Question: I have one one Grid which contain 4 column and somewhere column contain TextField and somewhere ComboBox, I achieved this by calling renderer for particular ColumnConfig.
Each row is haveing one button with name "Save".
User can even make the changes to the content of textField and I want that textField content now, how to get it.
I am not able to get the textfield itself.
When I try to get the textfield using store.getAt(0), at that time it gives me the content of TextField which was initially and not one which user modified now.
Server Code
'''
List<AccountResult> results = new ArrayList<AccountResult>();
for (int i = 0; i < listAccounts.size(); i++) {
Account account = listAccounts.get(i);
AccountResult accountResult=new AccountResult();
accountResult.setActionId(account.getId());
accountResult.setAccountName(account.getAccountName());
accountResult.setEmailId(account.getAccountEmail());
accountResult.setMobileNo(account.getAccountcontactNum());
accountResult.setAccountDescription(account.getAccountDesc());
results.add(accountResult);
}
'''
Client code
'''
ListStore<AccountResult> store = new ListStore<AccountResult>();
store.add(response.getAccountDetails());
List<ColumnConfig> configs = new ArrayList<ColumnConfig>();
ColumnConfig accountNameColumn = new ColumnConfig();
accountNameColumn.setId(AccountResult.ACCOUNT_NAME);
accountNameColumn.setHeader(Constants.VA_ACCOUNT_NAME);
accountNameColumn.setWidth(110);
accountNameColumn.setRenderer(getTextAndViewRenderer());
configs.add(accountNameColumn);
'''
In getTextAndViewRenderer() function
'''
accountNameTextField = getTextField(null, data, 80, Constants.VA_ACCOUNT_NAME_ID+rowIndex, Constants.VA_ACCOUNT_NAME_ID, false, false);
hp.add(accountNameTextField);
'''
In My handleEvent for Button what should I write to get the TextField or content of it
'''
private Listener<ButtonEvent> getActionListener(final Action action, final AccountResult result, final ListStore<AccountResult> store, final Grid<AccountResult> grid, final String property,final ColumnData config, final int rowIndex) {
return new Listener<ButtonEvent>() {
public void handleEvent(ButtonEvent be) {
}
};
}
'''
Please help me .....Thanks
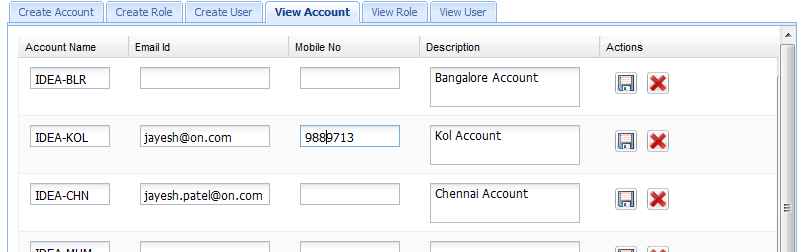
Answer: You're rendering TextField cell widgets, but you're missing updating your model after changing the value in your text field.
Why don't you just use the default grid editing technique?
<URL>